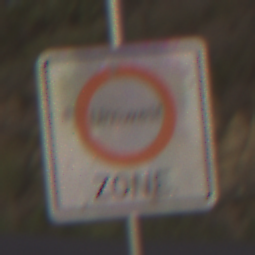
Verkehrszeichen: BeginnUmweltzone
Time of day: Dawn
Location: Outdoor (RoadRail)
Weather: Clear
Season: NotSpecified
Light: Natural